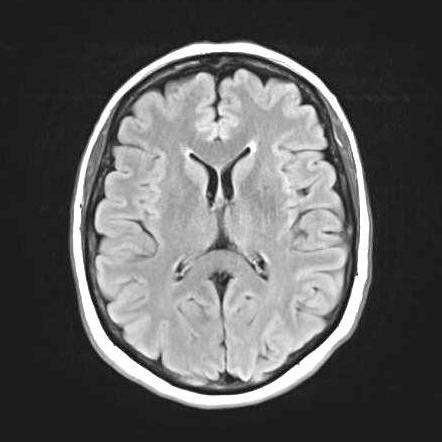
Label: notumor